Aerial crown-view tile of a tropical tree (Barro Colorado Island, Panama), acquired 20250512:
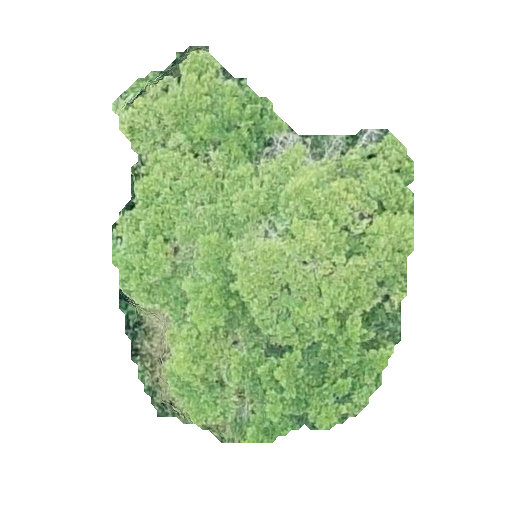
Species: Nectandra lineata
GBIF accepted scientific name: Nectandra lineata
Crown area: 129.322 m²